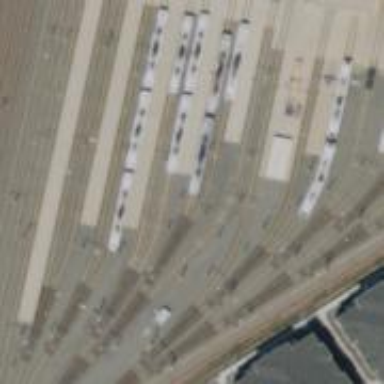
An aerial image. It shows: Light rail yard with electrified contact lines.